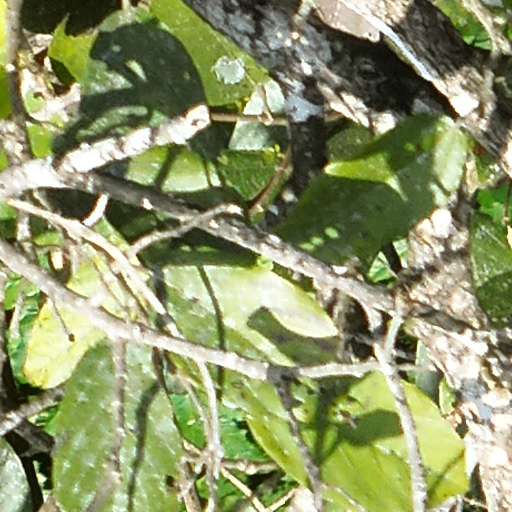
Species: Apeiba membranacea
GBIF accepted scientific name: Apeiba membranacea
Crown area (m\u00b2): 100.961